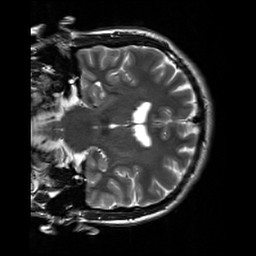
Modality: T2w
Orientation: coronal
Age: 34
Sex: male
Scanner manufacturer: siemens
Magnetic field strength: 3 T
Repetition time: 7 s
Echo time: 0.09 s